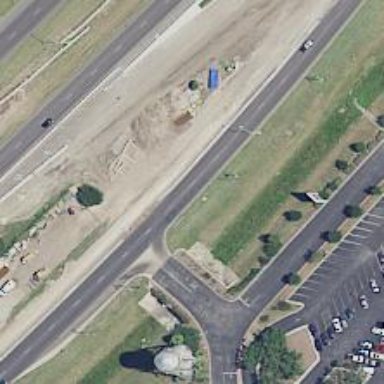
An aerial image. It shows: Secondary road with asphalt surface and frontage road.